Question: I have a little problem with Datagrid.
Datagrid taken from SQL ->

Main points are:
- 1st column with number,
- last column (8th) with email.
I'd like to send in HTML Body via Outlook (table in body) with list of data from rows, where 1st column (number) is the same, for email which is stored on 8th. In loop to send groupped info to each number.
Now i'm using separatelly row per email, but i need to config with group per value from 1st column (list of rows). Below my sample:
'''
con.Open();
String query = "xxxxxxxx";
SqlDataAdapter SDA = new SqlDataAdapter(query, con);
DataTable dt = new DataTable();
SDA.Fill(dt);
dataGridView1.DataSource = dt;
con.Close();
for (int i = 0; i < DataGridView.Rows.Count; ++i)
{
1 = Convert.ToString(dataGridView1.Rows[i].Cells[1].Value);
2 = Convert.ToInt32(dataGridView1.Rows[i].Cells[2].Value);
3 = Convert.ToString(dataGridView1.Rows[i].Cells[3].Value);
4 = Convert.ToString(dataGridView1.Rows[i].Cells[5].Value);
5 = Convert.ToDouble(dataGridView1.Rows[i].Cells[6].Value).ToString("N");
6 = Convert.ToDouble(dataGridView1.Rows[i].Cells[7].Value).ToString("N");
7 = Convert.ToDouble(dataGridView1.Rows[i].Cells[8].Value).ToString("N");
Outlook.Application app = new Outlook.Application();
Outlook.MailItem mailItem = app.CreateItem(Outlook.OlItemType.olMailItem);
mailItem.Subject = "xxx" + 1 + "xxx" + 2 + "xxx";
mailItem.To = "xxxx@xxxxx";
mailItem.HTMLBody = "aaaaaaaaa" + 1 + "bb: " + 2 + "vvvv."
mailItem.Importance = Outlook.OlImportance.olImportanceHigh;
mailItem.Display(false);
((Outlook._MailItem)mailItem).Send();
}
'''
I tried already with:
'''
string mailBody = "<table width='100%' style='border:Solid 1px Black;'>";
foreach (DataGridViewRow row in dataGridView1.Rows)
{
mailBody += "<tr>";
foreach (DataGridViewCell cell in row.Cells)
{
mailBody += "<td style='color:blue;'>" + cell.Value + "</td>";
}
mailBody += "</tr>";
}
mailBody += "</table>";
mailItem.HTMLBody = mailBody;
'''
But in this style, I got full DataGrid into an email.
Can you help me how to do this?
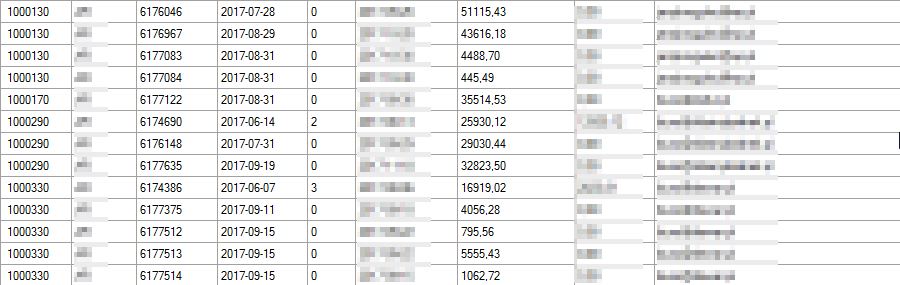
Answer: Try this...
'''
DataTable dt = dataGridView1.DataSource as DataTable;
//assuming your first columns name is 1...
var groups = dt.AsEnumerable().GroupBy(x => x["1"]);
foreach (var group in groups)
{
// create your mailItem instance....
string mailBody = "<table width='100%' style='border:Solid 1px Black;'>";
List<string> mailsToSend = new List<string>();
foreach (var row in group)
{
mailBody += "<tr>";
mailItem.Recipients.add(row.ItemArray[7].toString());
foreach (var cell in row.ItemArray)
{
mailBody += "<td style='color:blue;'>" + cell.ToString() + "</td>";
}
mailBody += "</tr>";
}
mailBody += "</table>";
mailItem.HTMLBody = mailBody;
//Send your mail....
}
'''
You can create a mail list which has unique mails...
'''
foreach (var group in groups)
{
// create your mailItem instance....
List<string> mailsToSend = new List<string>();
string mailBody = "<table width='100%' style='border:Solid 1px Black;'>";
foreach (var row in group)
{
mailBody += "<tr>";
// if not in the list, simply add...
if (!mailsToSend.Contains(row.ItemArray[7].ToString()))
{
mailsToSend.Add(row.ItemArray[7].ToString());
}
foreach (var cell in row.ItemArray)
{
mailBody += "<td style='color:blue;'>" + cell.ToString() + "</td>";
}
mailBody += "</tr>";
}
//fill your recipients from your mail list...
foreach (var mail in mailsToSend)
{
mailItem.Recipients.Add(mail);
}
mailBody += "</table>";
mailItem.HTMLBody = mailBody;
//Send your mail....
}
'''
Just take 7 cells...
'''
foreach (var cell in row.ItemArray.Take(7))
{
mailBody += "<td style='color:blue;'>" + cell.ToString() + "</td>";
}
'''